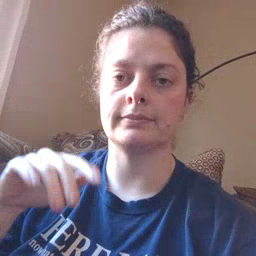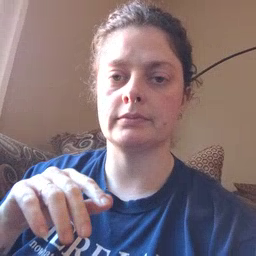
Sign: noisy